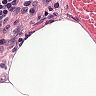
Metastatic tissue present: no